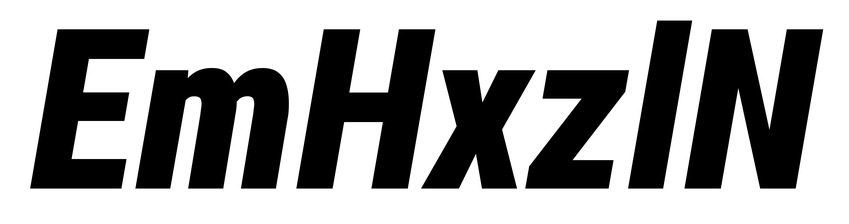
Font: Roboto-Italic_Condensed_Black_Italic